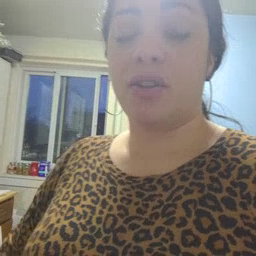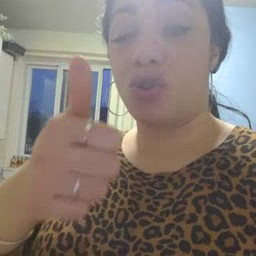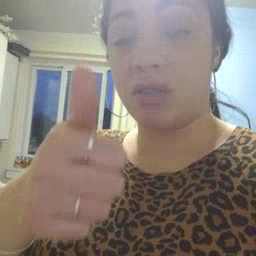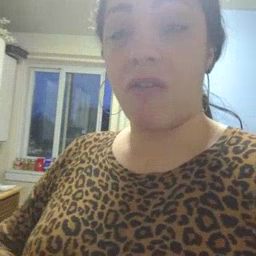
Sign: yourself